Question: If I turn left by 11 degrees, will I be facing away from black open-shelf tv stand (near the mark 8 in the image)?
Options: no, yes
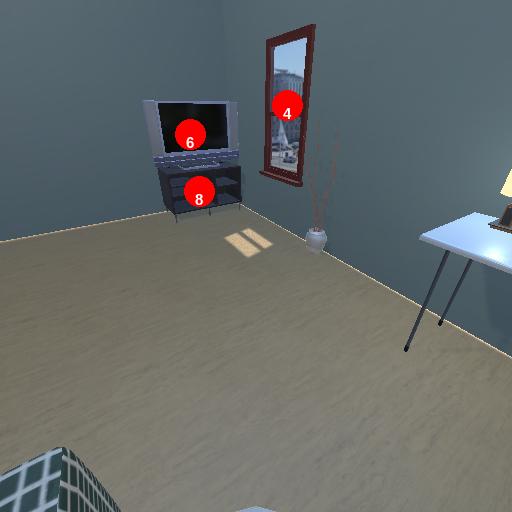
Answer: no